Interaction volume radius: 10 \u00c5
Interaction volume height: 10 \u00c5
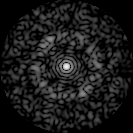
Disorder parameter: 0.826